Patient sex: M
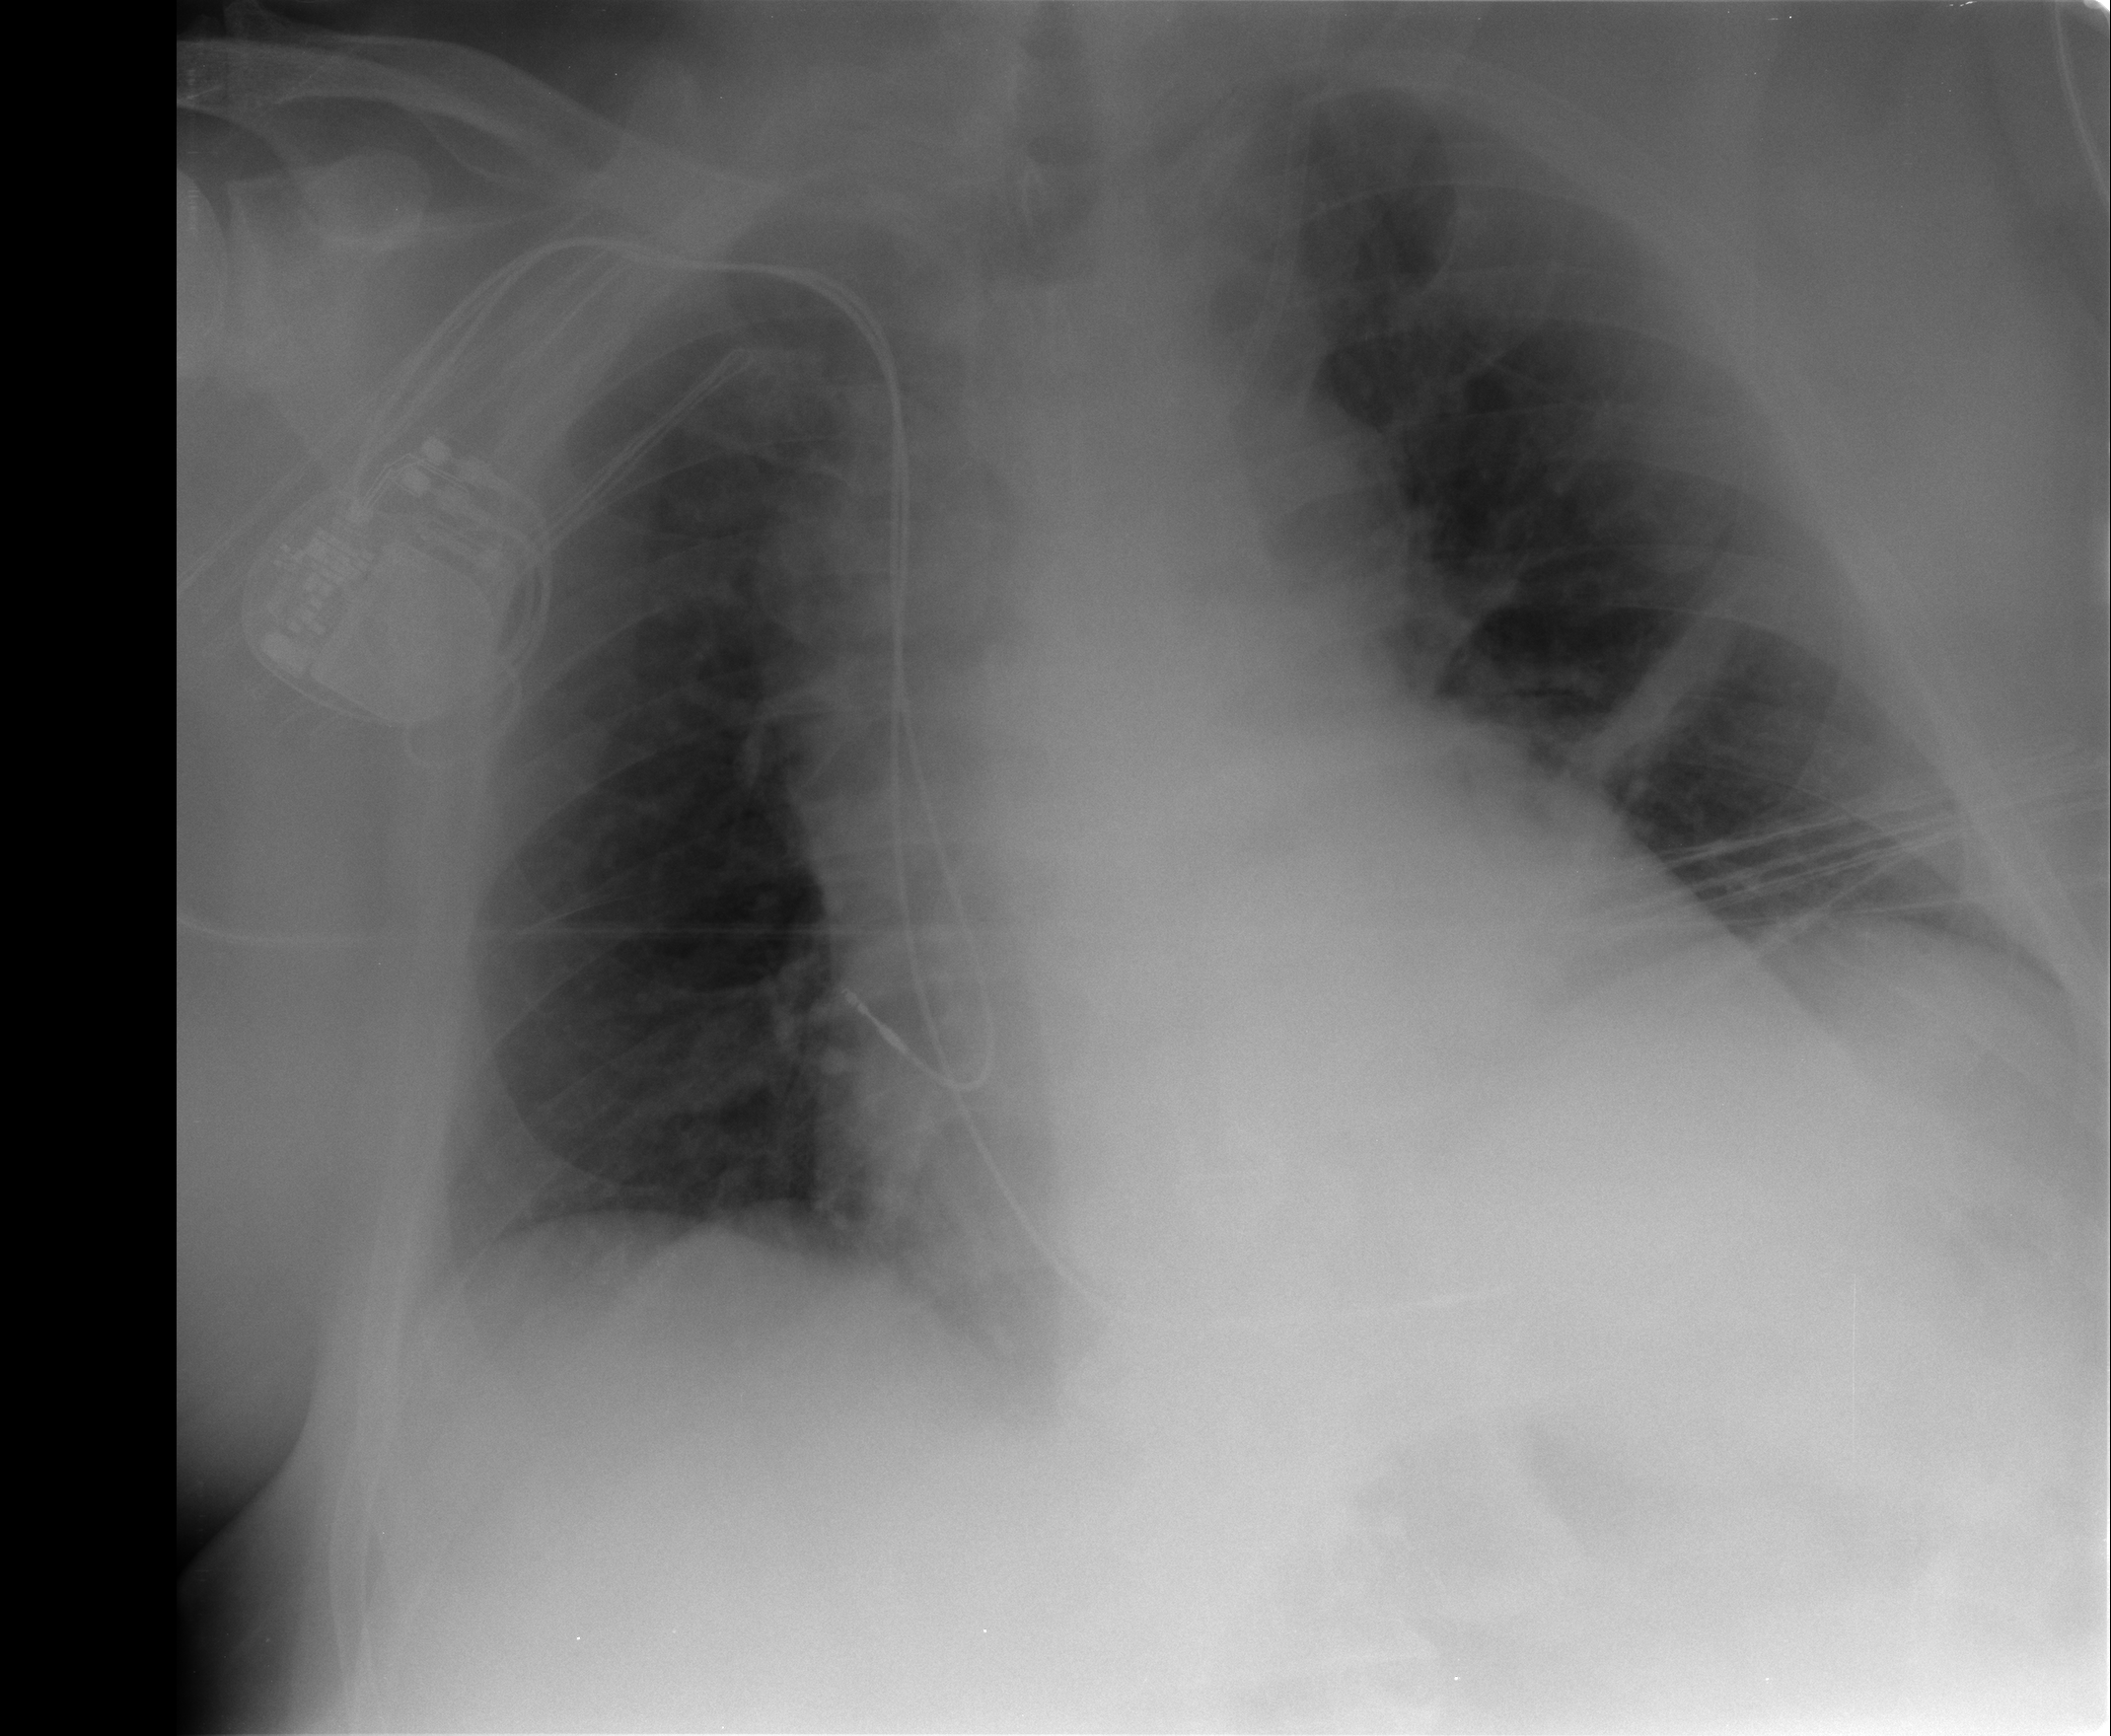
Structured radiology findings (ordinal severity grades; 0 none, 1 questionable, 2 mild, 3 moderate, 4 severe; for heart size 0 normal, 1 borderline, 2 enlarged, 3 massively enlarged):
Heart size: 3
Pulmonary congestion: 1
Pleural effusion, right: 1
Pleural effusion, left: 0
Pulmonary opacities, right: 1
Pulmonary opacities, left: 0
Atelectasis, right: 2
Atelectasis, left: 2